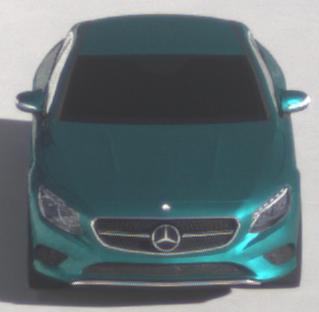
Make: Mercedes-Benz
Model: S 400 Coupé
Detailed model: S-Class (217) Coupé
Model produced from: 2015/10
Model produced until: 2017/09
Doors: 2
Color: blue
Road condition: dry road
Daytime: morning or afternoon
Contrast: high contrast